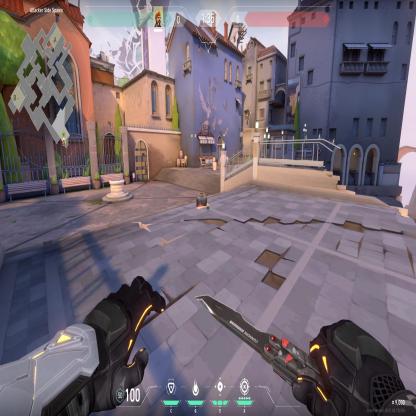
Label: dropped spike